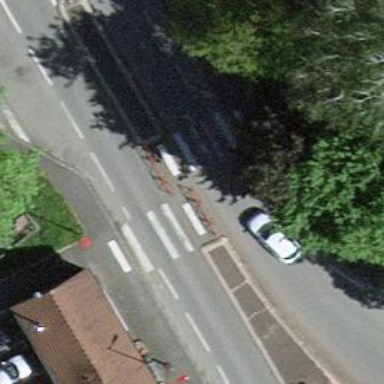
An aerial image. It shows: Zebra crossing with pedestrian island.